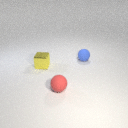
small blue rubber sphere behind small yellow metal cube